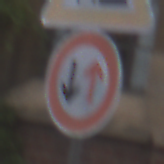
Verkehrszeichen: VorrangDesGegenverkehrs
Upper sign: Arbeitsstelle
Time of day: Midday
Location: Outdoor (Urban)
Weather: Overcast
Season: NotSpecified
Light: Natural